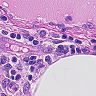
Metastatic tissue present: no